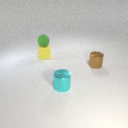
small yellow rubber cube behind small brown metal cylinder